Question: I'm currently working on an iphone app that lets the user take a picture with the camera and then process it using Quartz 2D.
With Quartz 2D I transform the context to make the picture appear with the right orientation (scale and translate because it's mirrored) and then I stack a bunch of layers whith blending modes to process the picture.
The initial (and the final result) picture is 3mp or 5mp depending on device and it takes a great amount of memory once drawn.
My layers are the same size as the initial picture so every time i draw a new layer on top of my picture i need the current picture state in memory (A) + the layer to blend memory space (B) + the space in memory to write the result (C).
When i get the result i ditch "A" and "B", takes "C" to the next stage of processing where it become the new "A"...
I need 4 pass like this to obtain the finale picture.
Giving the resolution of these pictures my memory usage can climb high.
I can see a peek at 14Mo-15Mo and most of the time i only get level 1 warnings but level 2s sometimes wave at me and kill my app.
- - - -

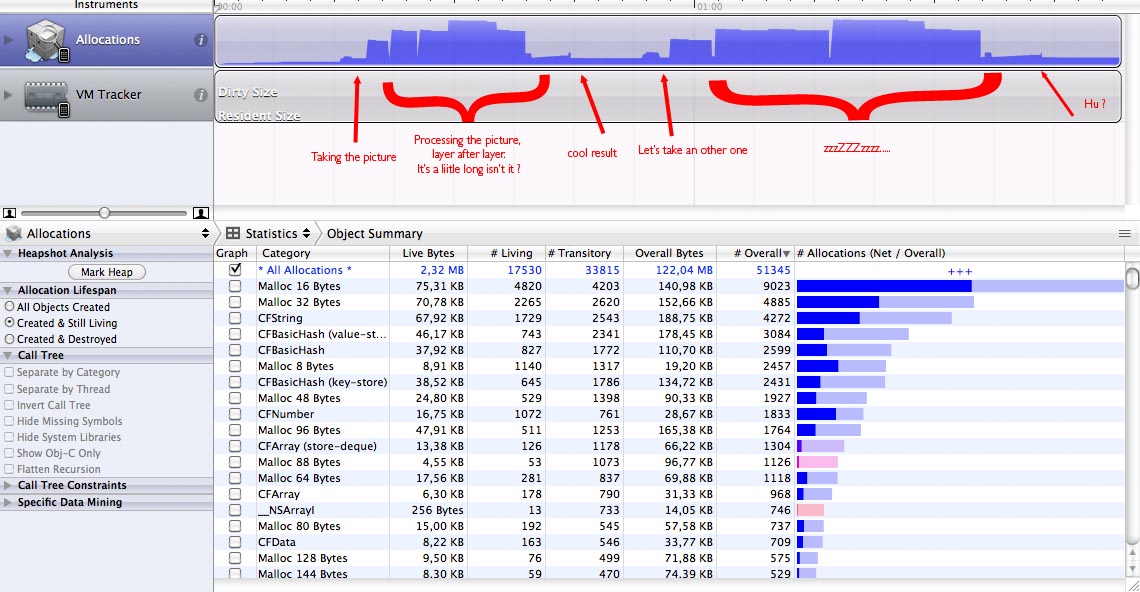
Answer: Because the duration looks to be about twice as long; I'd say it was doing twice as much processing. Does the third photo taken take three times as long?
If so, that would seem to indicate it's processing all previous photos / layers taken. Which - of course - is a bug in your code somewhere.